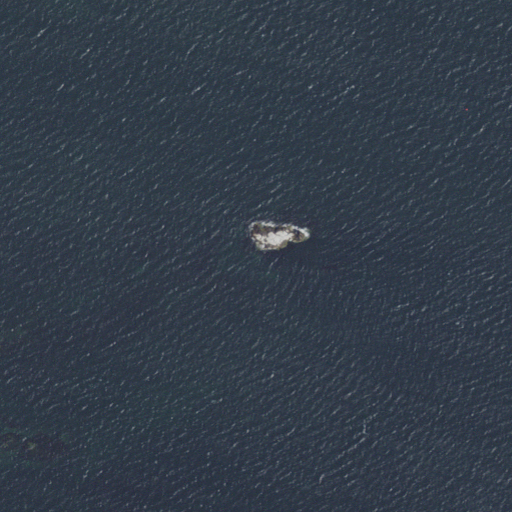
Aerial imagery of island in Massachusetts named West Shag Rock containing only open water